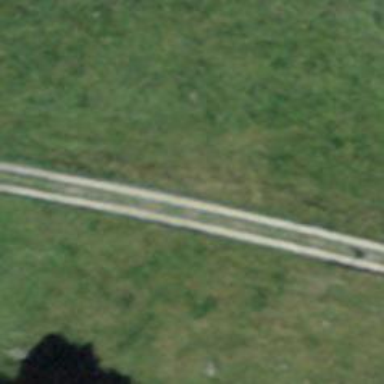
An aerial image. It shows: Gravel track.